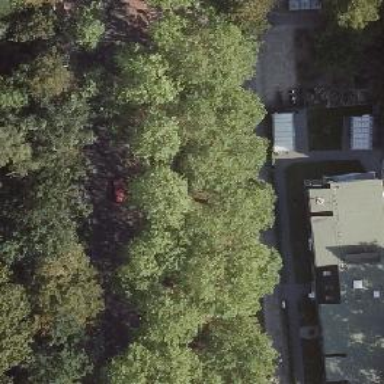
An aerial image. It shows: Avenue lined with broadleaved deciduous trees.